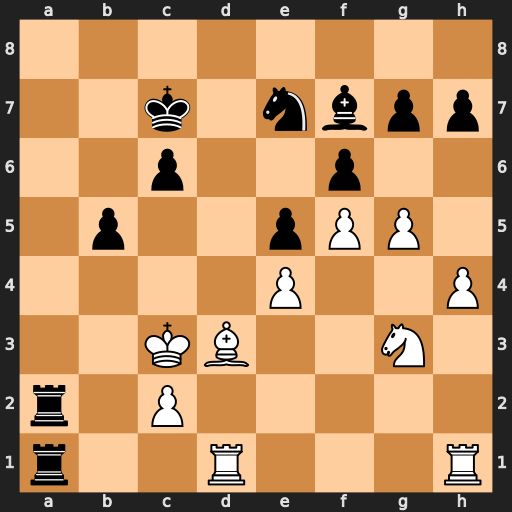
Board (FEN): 8/2k1nbpp/2p2p2/1p2pPP1/4P2P/2KB2N1/r1P5/r2R3R
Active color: w
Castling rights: -
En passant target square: -
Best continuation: Rxa1 Rxa1 Rxa1